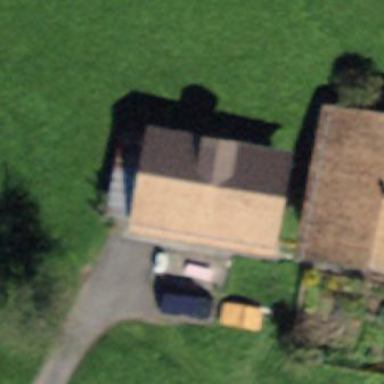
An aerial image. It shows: Rural barn.